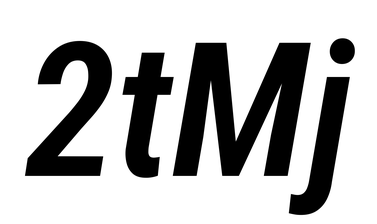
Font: Roboto-Italic_Condensed_SemiBold_Italic